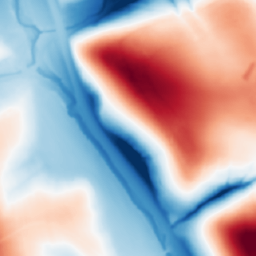
Category: multiscale
Decomposition family: dog
Decomposition parameters: sigma_low: 1
sigma_high: 50
Upsampling method: area
Upsampling parameters: scale: 2
Upsampling scale: 2